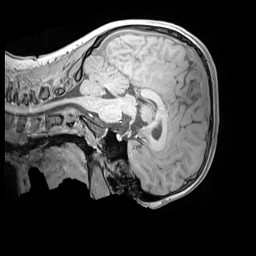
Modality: MP2RAGE
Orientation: sagittal
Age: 11
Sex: male
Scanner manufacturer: siemens
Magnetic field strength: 3 T
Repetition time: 4 s
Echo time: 0.00303 s